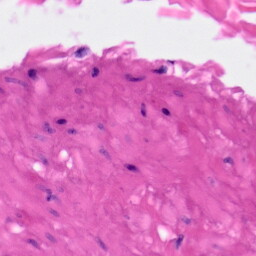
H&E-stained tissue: Skin